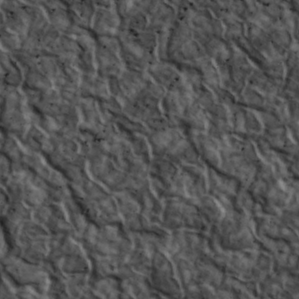
Label: non_frost